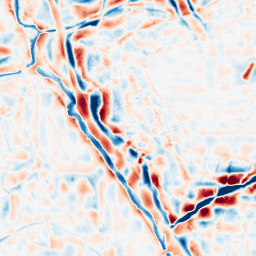
Category: wavelet
Decomposition family: wavelet_dwt
Decomposition parameters: wavelet: coif2
level: 4
Upsampling method: cubic_mitchell
Upsampling parameters: scale: 2
Upsampling scale: 2